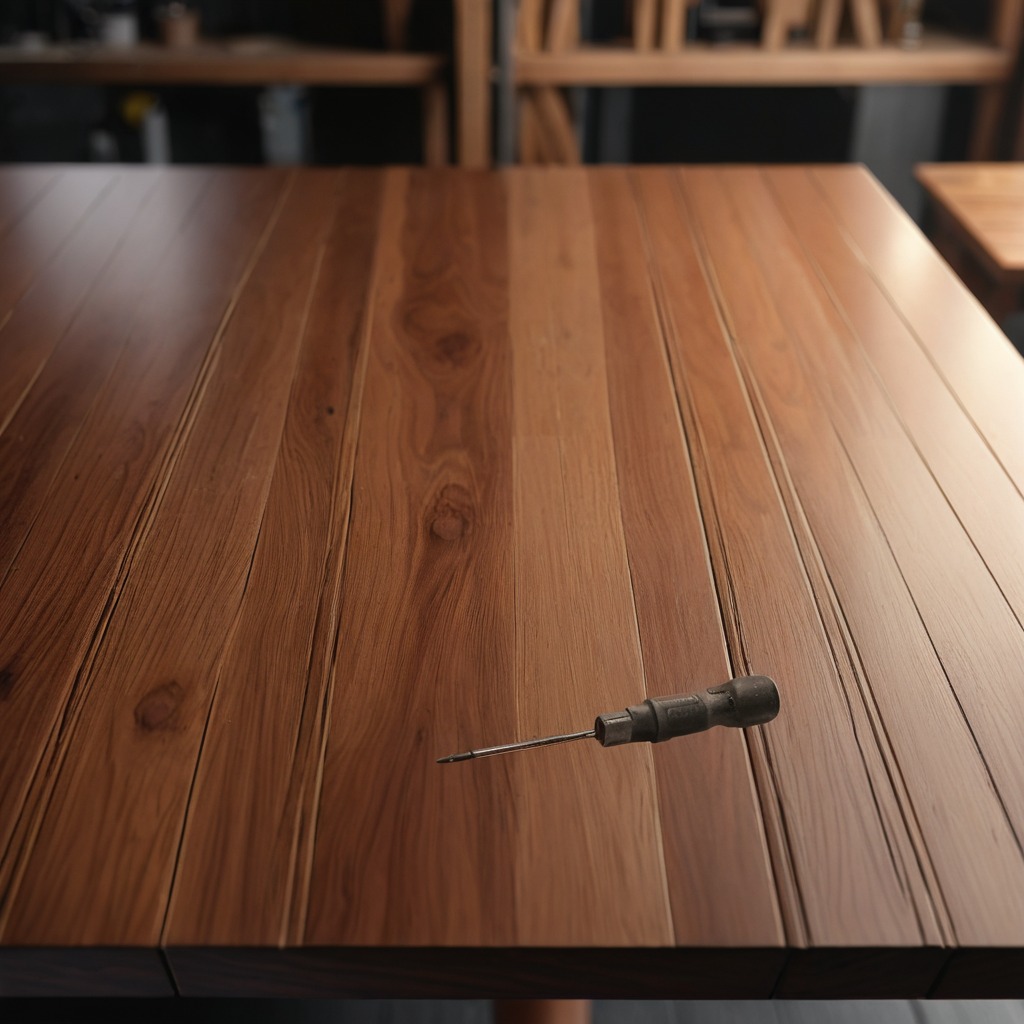
A screwdriver lies on a wooden table in a carpentry studio.